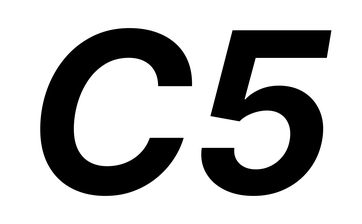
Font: Inter-Italic_Bold_Italic